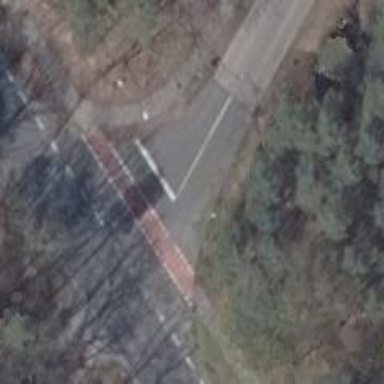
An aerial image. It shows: Tertiary road with concrete surface.